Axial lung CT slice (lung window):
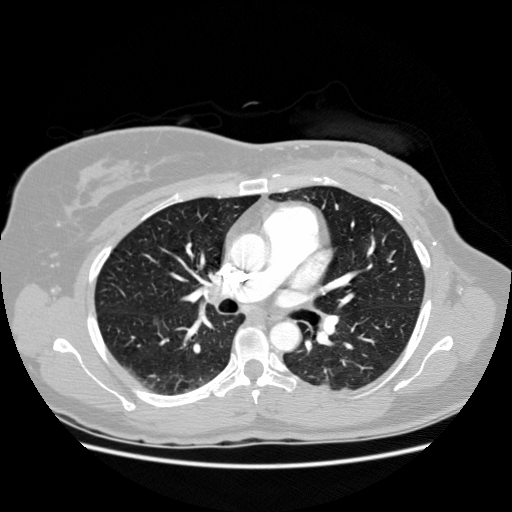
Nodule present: no